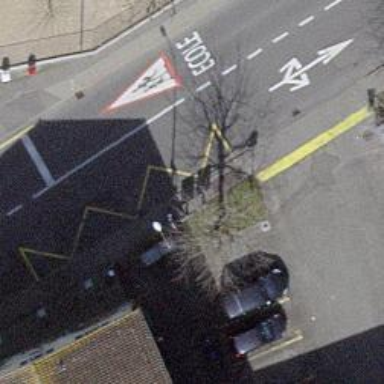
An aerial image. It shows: Asphalt sidewalk leading to platform for public transport.